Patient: sex M, age 64
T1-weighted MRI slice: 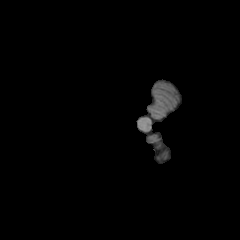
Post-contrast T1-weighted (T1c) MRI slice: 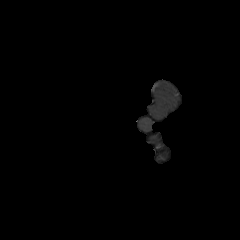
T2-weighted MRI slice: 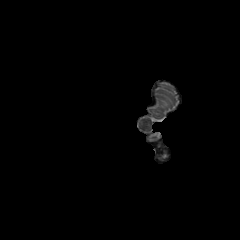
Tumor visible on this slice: no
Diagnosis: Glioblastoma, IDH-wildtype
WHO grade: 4